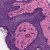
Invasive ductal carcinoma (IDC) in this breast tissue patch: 0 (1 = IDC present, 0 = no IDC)